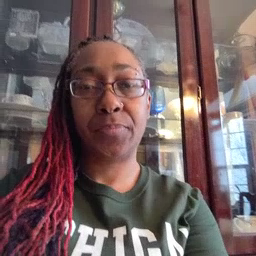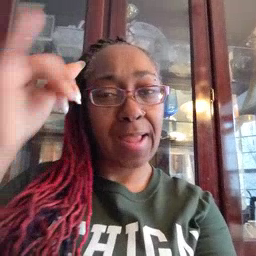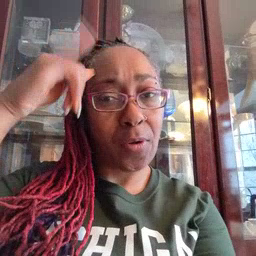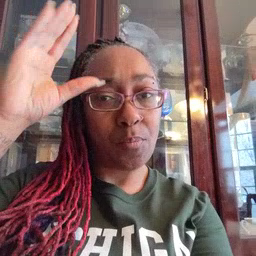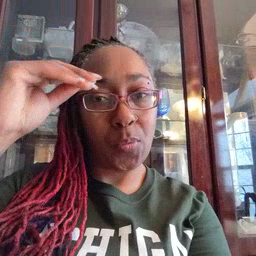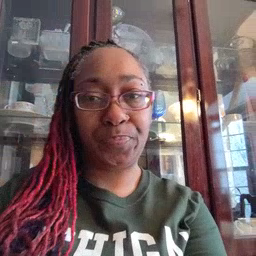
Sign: cowboy